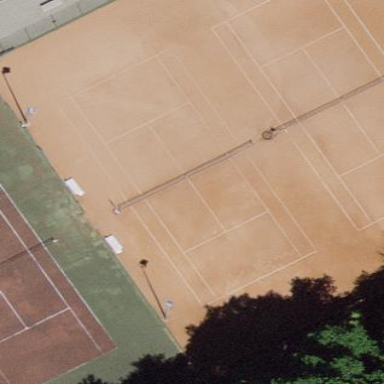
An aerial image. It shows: Tennis court on pitch designated for leisure land.